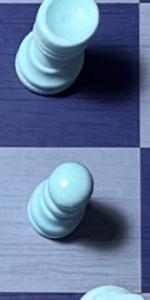
Label: Pawn_White